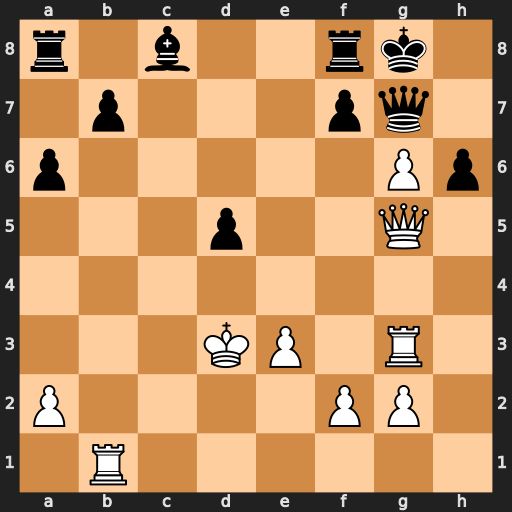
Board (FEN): r1b2rk1/1p3pq1/p5Pp/3p2Q1/8/3KP1R1/P4PP1/1R6
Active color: w
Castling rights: -
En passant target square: -
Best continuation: gxf7+ Rxf7 Qd8+ Kh7 Rxg7+